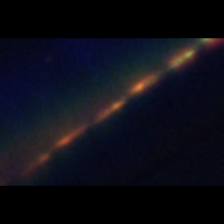
Taxon: Psuedo-nitzschia
Group: Diatoms